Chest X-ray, AP view. Patient: 61 years old, sex F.
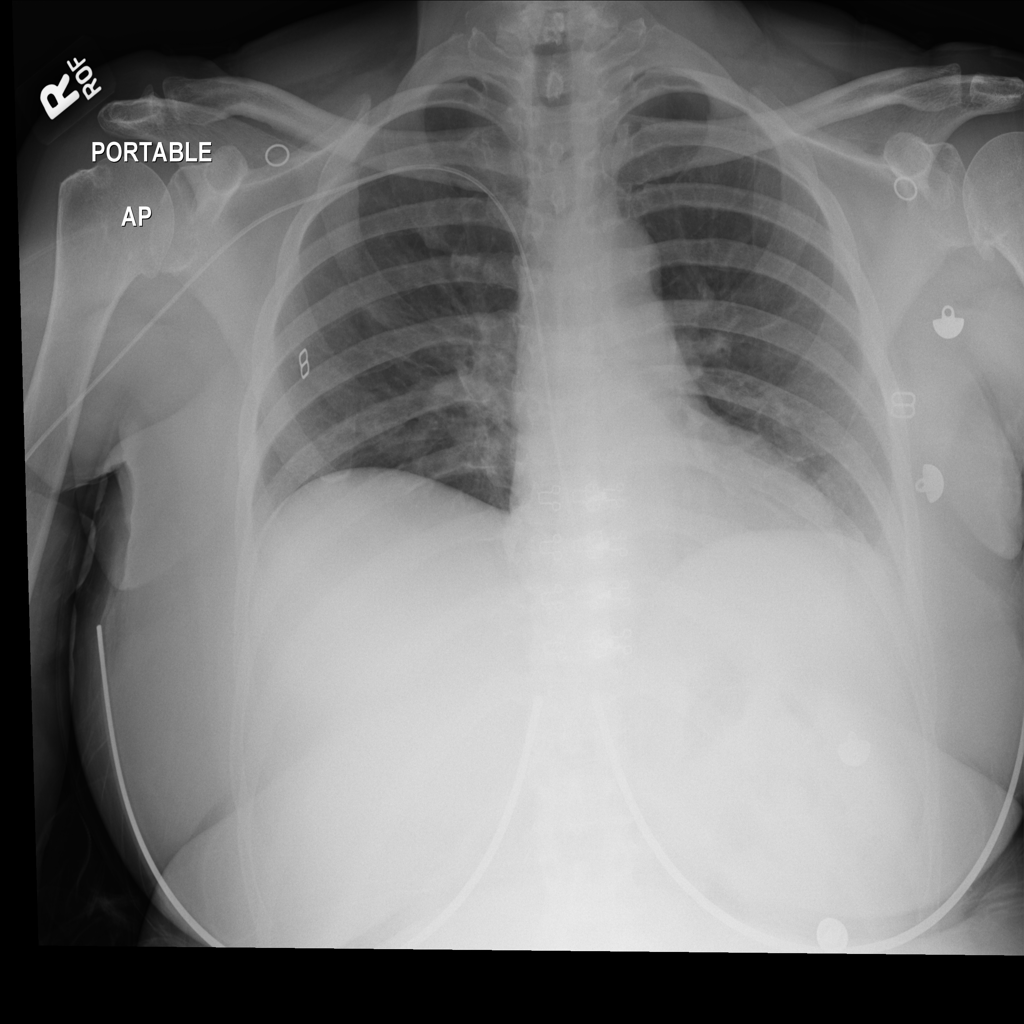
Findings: No Finding